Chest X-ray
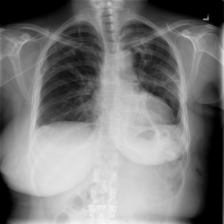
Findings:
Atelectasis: negative
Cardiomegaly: negative
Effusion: positive
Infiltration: negative
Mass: negative
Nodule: negative
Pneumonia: negative
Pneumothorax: positive
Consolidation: negative
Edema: negative
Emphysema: negative
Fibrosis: negative
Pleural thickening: negative
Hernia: negative